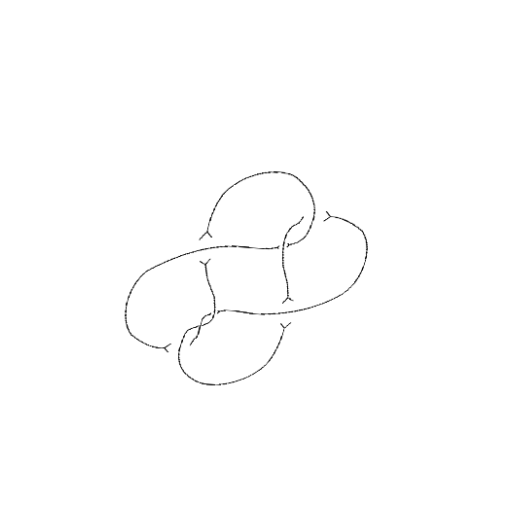
Crossing number: 7